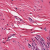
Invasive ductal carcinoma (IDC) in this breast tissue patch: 0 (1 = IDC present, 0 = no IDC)